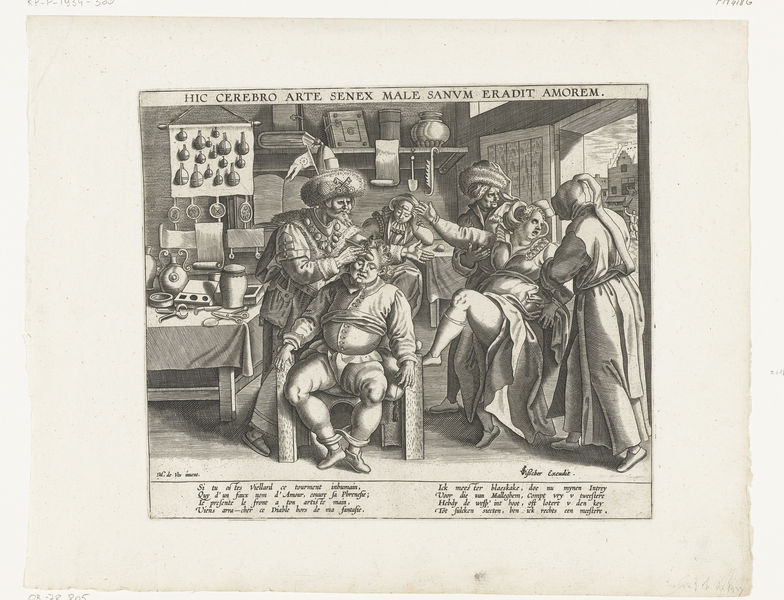
Titel: De keisnijder
Standort: Amsterdam
Institution: Rijksmuseum
Schlagwörter: mann, frau, hut, männer, stuhl, haus, fesseln, topf, schrift, töpfe, krank, küche, kelle, sieb, pest